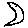
Label: moon